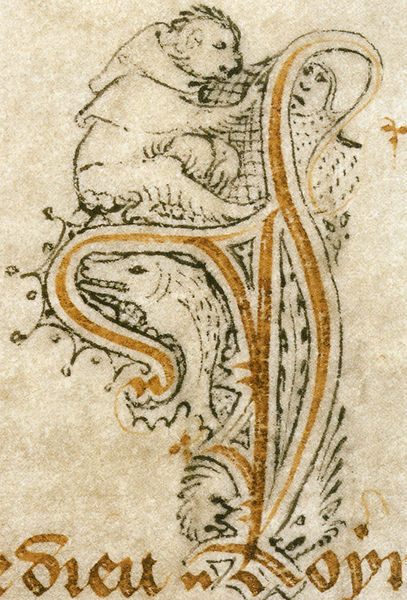
Titel: Blanche de Navarre begründet zwei tägliche Messen
Institution: Paris, Archives nationales
Schlagwörter: gold, schrift, fisch, fabelwesen